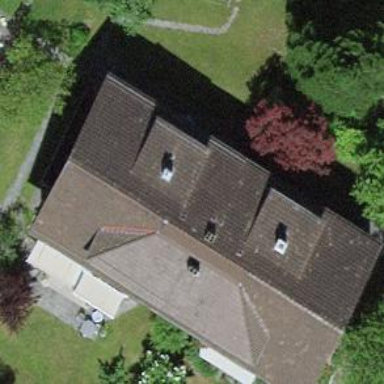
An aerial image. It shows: Gabled roof house.